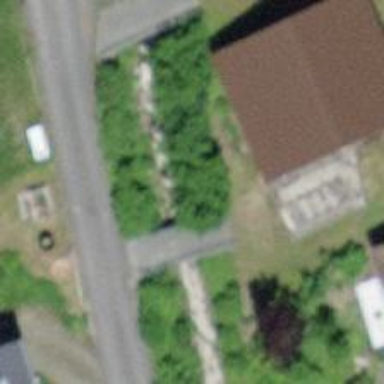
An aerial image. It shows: Barn.